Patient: sex M, age 49
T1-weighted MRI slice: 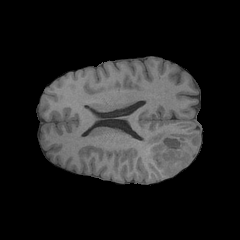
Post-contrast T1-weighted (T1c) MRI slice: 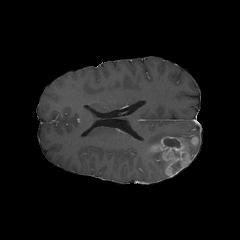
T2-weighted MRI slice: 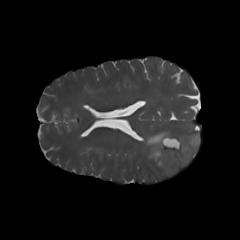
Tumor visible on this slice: yes
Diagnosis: Glioblastoma, IDH-wildtype
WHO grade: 4